Question: So, I am recreating a Palm Pilot program to run in Android. There is a library I have to continue to use written in C, but I am rewriting the UI components and the Bluetooth components of the application to run in Android. To initialize the device on the other end of the Bluetooth connection, I call 'InitRelay' from the C code.
This is the original C code( no changes made yet ):
'''
fp_setbaud RelayAPI_SetBaud;
fp_get RelayAPI_get;
fp_put RelayAPI_put;
fp_flush RelayAPI_flush;
fp_delay RelayAPI_delay;
fp_ProgressUpdate RelayAPI_ProgressUpdateTX;
fp_ProgressUpdate RelayAPI_ProgressUpdateRX;
...
BYTE __stdcall InitRelay(fp_setbaud _setbaud, fp_get _get, fp_put _put, fp_flush _flush, fp_delay _delay){
RelayAPI_SetBaud=_setbaud;
RelayAPI_get=_get;
RelayAPI_put=_put;
RelayAPI_flush=_flush;
RelayAPI_delay=_delay;
...
}
'''
The fp_* functions are typedefed in the '.h' file like this :
'''
typedef void (__stdcall *fp_setbaud)(WORD);
typedef short (__stdcall *fp_get)(WORD);
typedef void (__stdcall *fp_put)(BYTE);
typedef void (__stdcall *fp_flush)(void);
typedef void (__stdcall *fp_delay)(WORD);
//typedef void (__stdcall *fp_err)(WORD);
typedef short (__stdcall *fp_ProgressUpdate)(WORD);
'''
In the 'main method' of the 'old C program', InitRelay() is called as follows :
'''
InitRelay(Changeit,getit,putit,flushit,delayit);
'''
The parameters are passed are functions defined in the main method. I have rewritten all of those functions in Java, and have created a new C method which looks like this :
'''
jmethodID RelayAPI_SetBaud;
jmethodID RelayAPI_get;
jmethodID RelayAPI_put;
jmethodID RelayAPI_flush;
jmethodID RelayAPI_delay;
jmethodID RelayAPI_ProgressUpdateTX;
jmethodID RelayAPI_ProgressUpdateRX;
jclass bluetoothClass;
BYTE __stdcall InitRelayJava( JNIEnv *env, jobject obj ) {
bluetoothClass = (*env)->GetObjectClass( env, obj );
RelayAPI_SetBaud=(*env)->GetMethodID( env, bluetoothClass, "changeitJava", "(I)Z" );
RelayAPI_get =(*env)->GetMethodID( env, bluetoothClass, "getitJava" , "()V" );
RelayAPI_put =(*env)->GetMethodID( env, bluetoothClass, "putitJava" , "([B)V" );
RelayAPI_flush =(*env)->GetMethodID( env, bluetoothClass, "flushitJava" , "()V" );
RelayAPI_delay =(*env)->GetMethodID( env, bluetoothClass, "delayitJava" , "(I)V" );
...
}
'''
When I try to compile it, I get thousands of errors about how all of my RelayAPI_* members aren't functions. Here is a screen shot:

I have also been told to add this function to create a JVM, but I really don't understand it at all....
'''
JNIEnv* create_vm( JavaVM ** jvm ) {
JNIEnv *env;
JavaVMInitArgs vm_args;
JavaVMOption options;
options.optionString = "-Djava.class.path=C:\Users\andrew\workspace\Singleton2\src\my\eti\commander";
vm_args.version = JNI_VERSION_1_7;
vm_args.nOptions = 1;
vm_args.options = &options;
vm_args.ignoreUnrecognized = 0;
int ret = JNI_CreateJavaVM( jvm, (void**)&env, &vm_args );
if( ret < 0 )
printf( "
Unable to Launch JVM
" );
return env;
}
'''
The tutorial that told me to write the function above is <URL>...
So, I'm not sure what I'm doing wrong. I assume that the 'GetMethodID' call doesn't actually return the method itself....Does anyone know what else to do? I have been reading tutorials and there is something about a 'CallVoidMethod' but I don't understand it...here is a link to a <URL>...
Please let me know what you think.
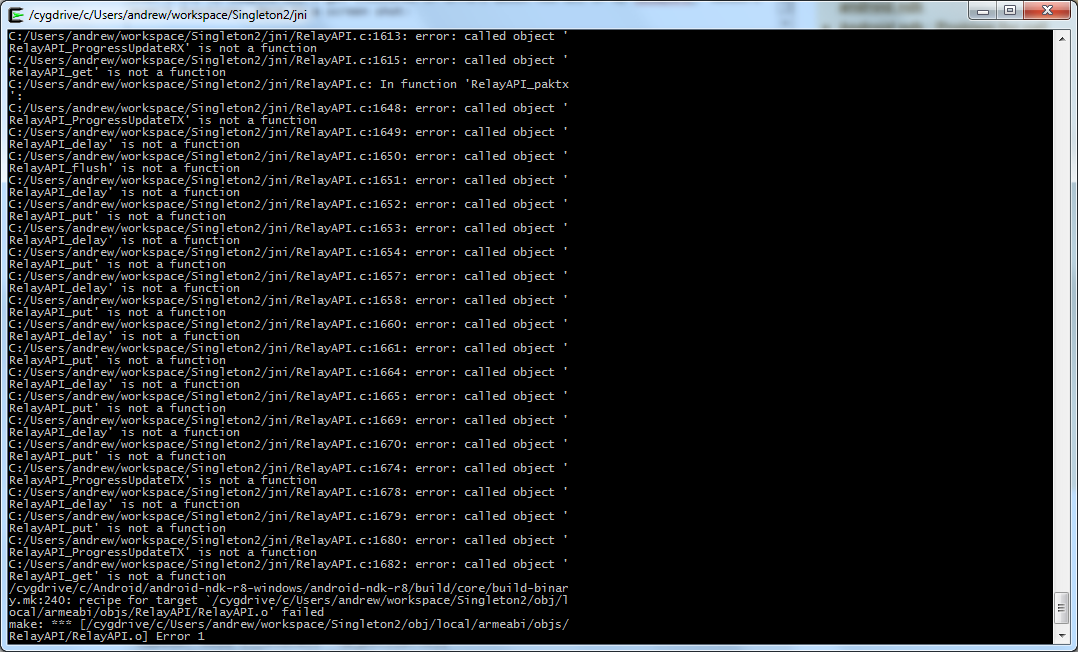
Answer: For a void method such as your 'RelayAPI_flush' method.
If you have your Java class in the JNI as 'jobject bluetoothClass' and you have acquired 'jmethodID' of your method of that class by calling
'''
RelayAPI_flush = env->GetMethodID(bluetoothClass, "flushitJava" , "()V");
'''
you can then call the Java 'flushitJava' function like this:
'''
env->CallVoidMethod(bluetoothClass, RelayAPI_flush);
'''
You probably will also have to attach/detach threads to/from VM correctly there are tutorials on the net regarding using JNI in Android.
For other methods we have in JNI according to <URL>
'''
Call<Type>Method
<NativeType>
CallVoidMethod
void
CallObjectMethod
jobject
CallBooleanMethod
jboolean
CallByteMethod
jbyte
CallCharMethod
jchar
CallShortMethod
jshort
CallIntMethod
jint
CallLongMethod
jlong
CallFloatMethod
jfloat
CallDoubleMethod
jdouble
'''